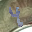
Label: 4